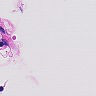
Metastatic tissue present: no